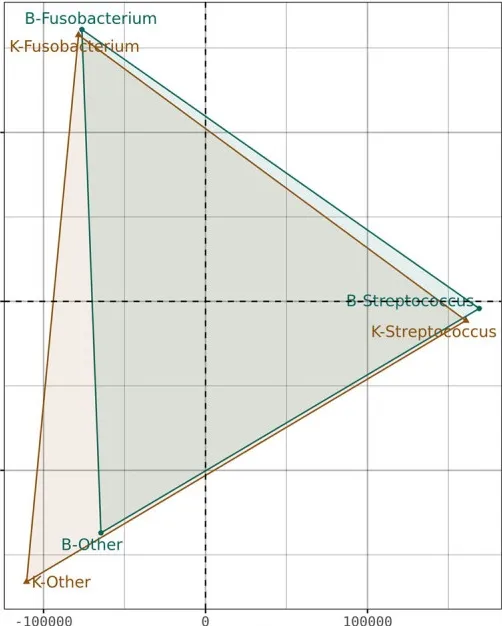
PCA of the datasets in the Fusobacterium and Streptococcus genus using KMA and Blastn. The green circles and red-brown triangles represent the Blastn and KMA taxonomic methods, respectively. The PCA results for the two taxonomic methods showed similar results in general, which reflects consistency in classification, despite the different methods used.
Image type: chart (chart)